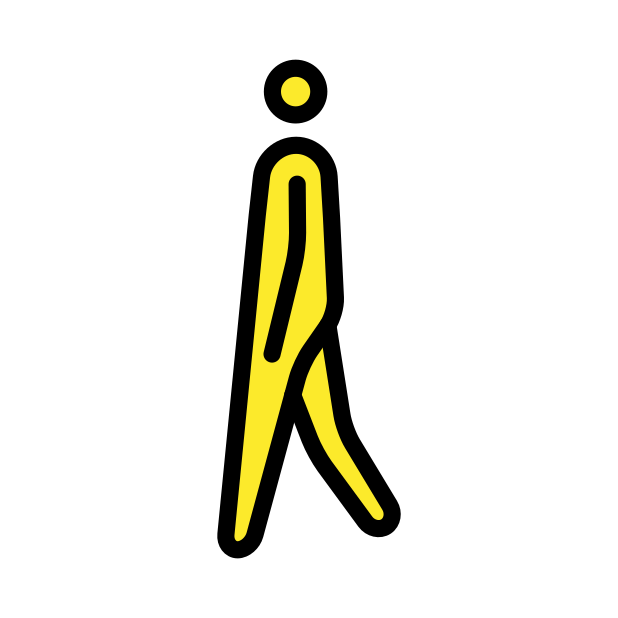
man walking